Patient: sex M, age 65
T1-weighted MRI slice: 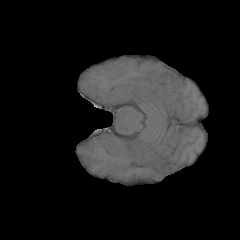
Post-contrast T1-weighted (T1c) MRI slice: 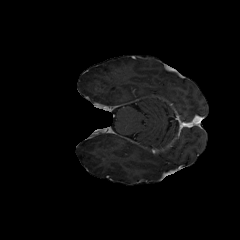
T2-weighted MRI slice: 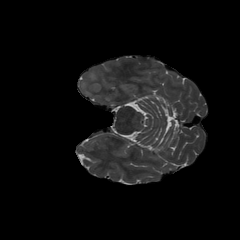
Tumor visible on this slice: no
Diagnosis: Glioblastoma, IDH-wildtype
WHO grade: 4